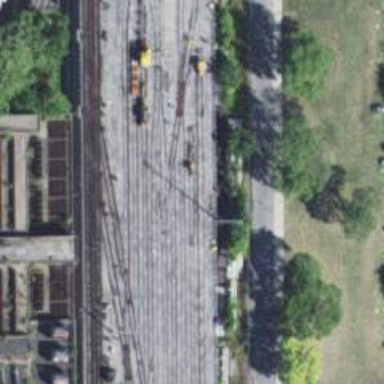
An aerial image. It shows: Bridge over electrified rail tracks leading to yard.